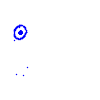
Particle: pion